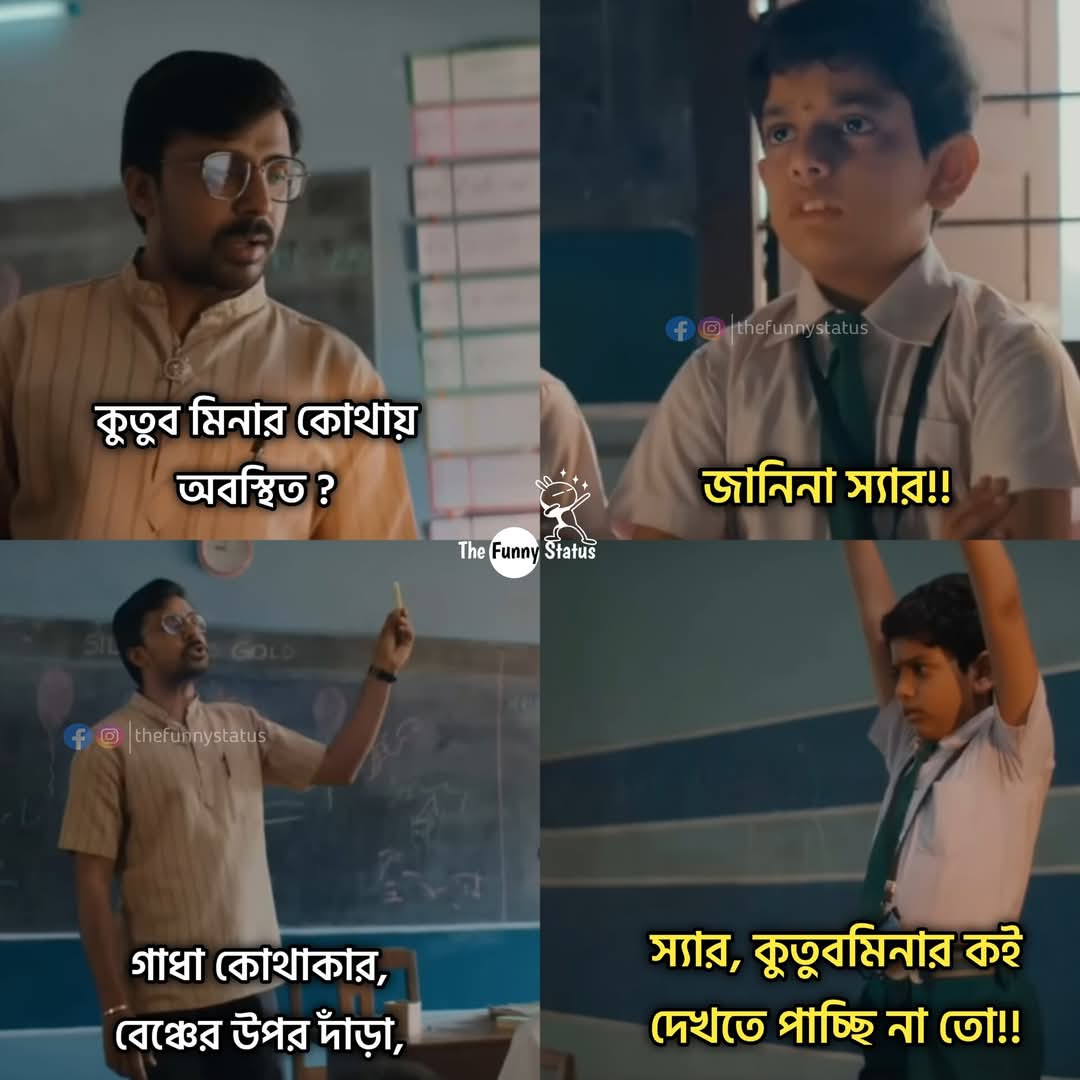
Text: কুতুব মিনার কোথায় অবস্থিত?
জানিনা স্যার!!
গাধা কোথাকার, বেঞ্চের উপর দাঁড়া,
স্যার, কুতুবমিনার কই দেখতে পাচ্ছি না তো!!
Label: Non Hate